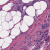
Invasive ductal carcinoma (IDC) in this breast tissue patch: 1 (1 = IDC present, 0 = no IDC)